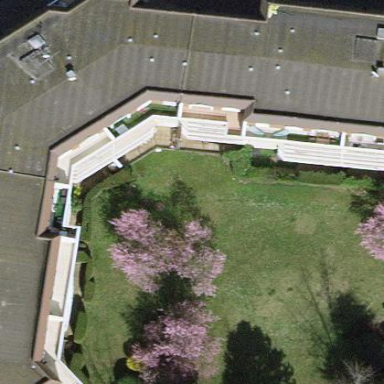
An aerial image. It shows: Apartments building with gabled roof oriented along.